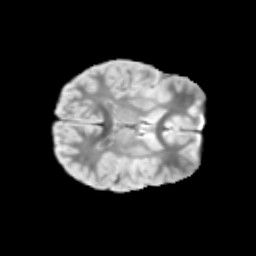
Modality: T2w
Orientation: axial
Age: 9
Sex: male
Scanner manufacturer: siemens
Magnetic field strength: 3 T
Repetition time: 3.8 s
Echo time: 0.07 s